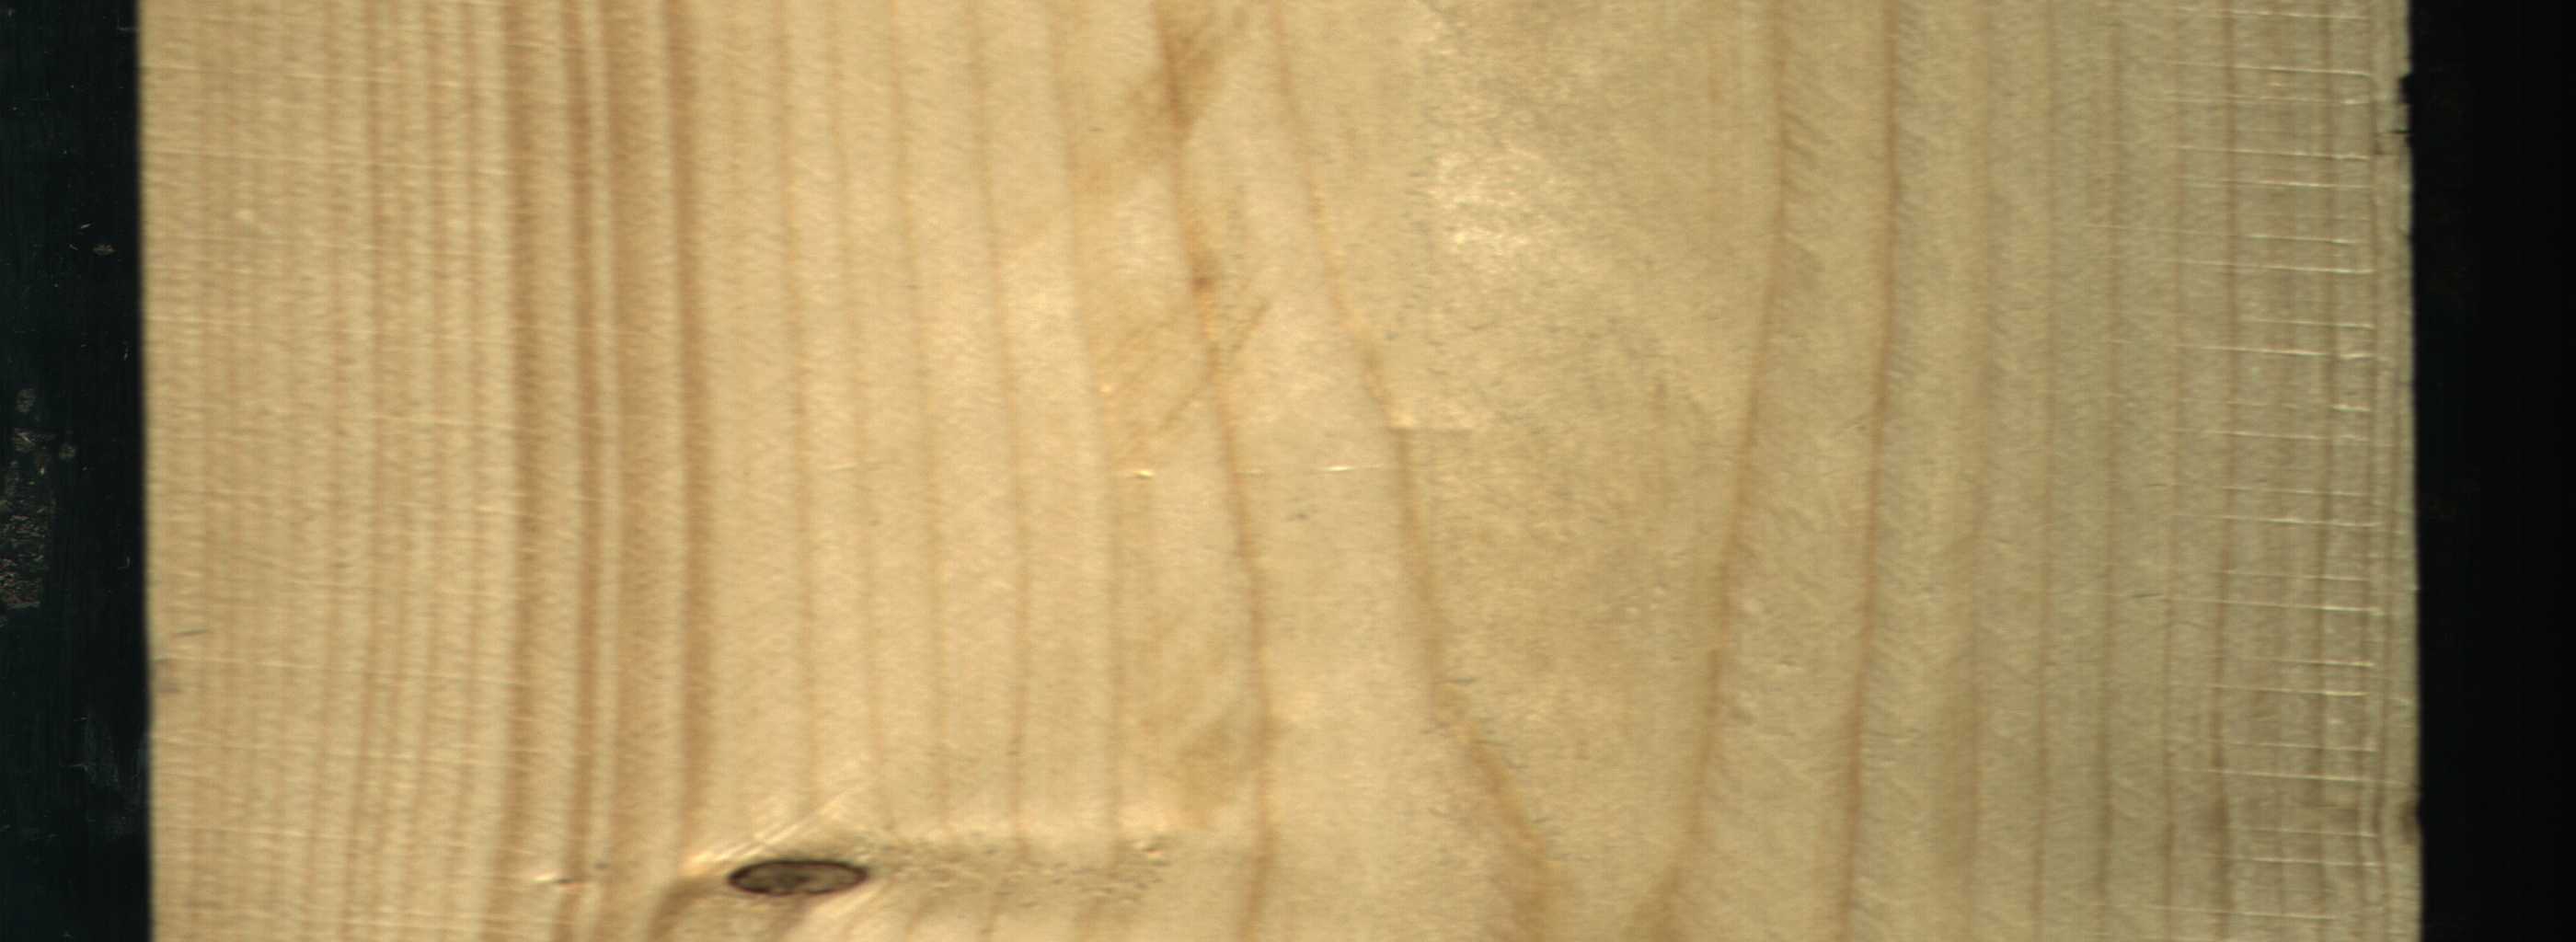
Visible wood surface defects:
Dead_Knot